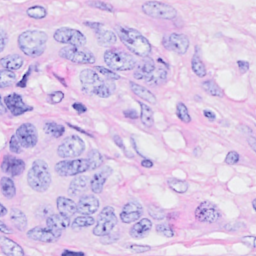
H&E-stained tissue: Breast